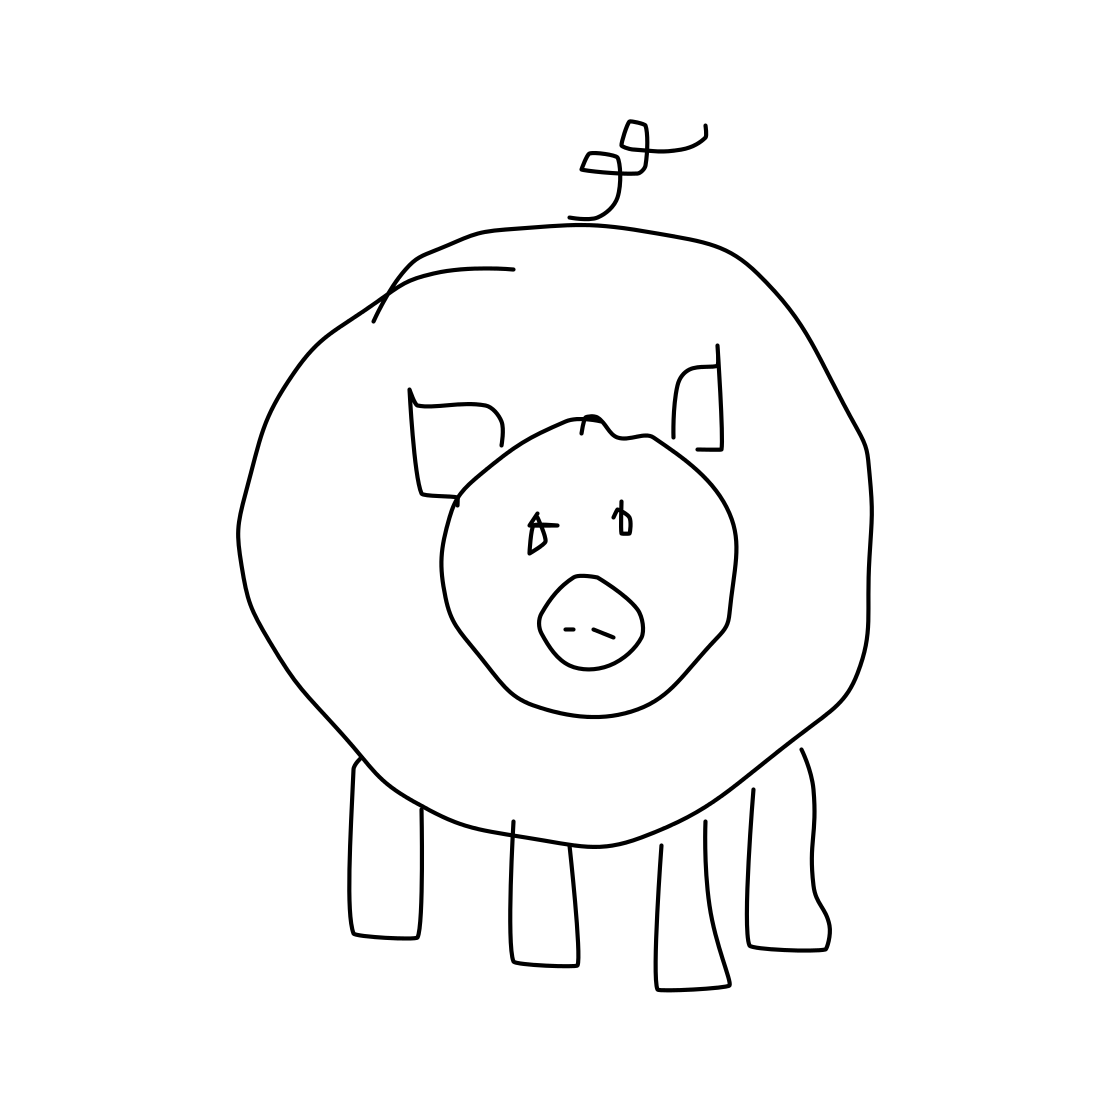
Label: pig